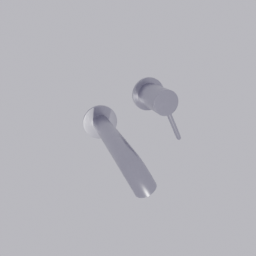
Label: appliances